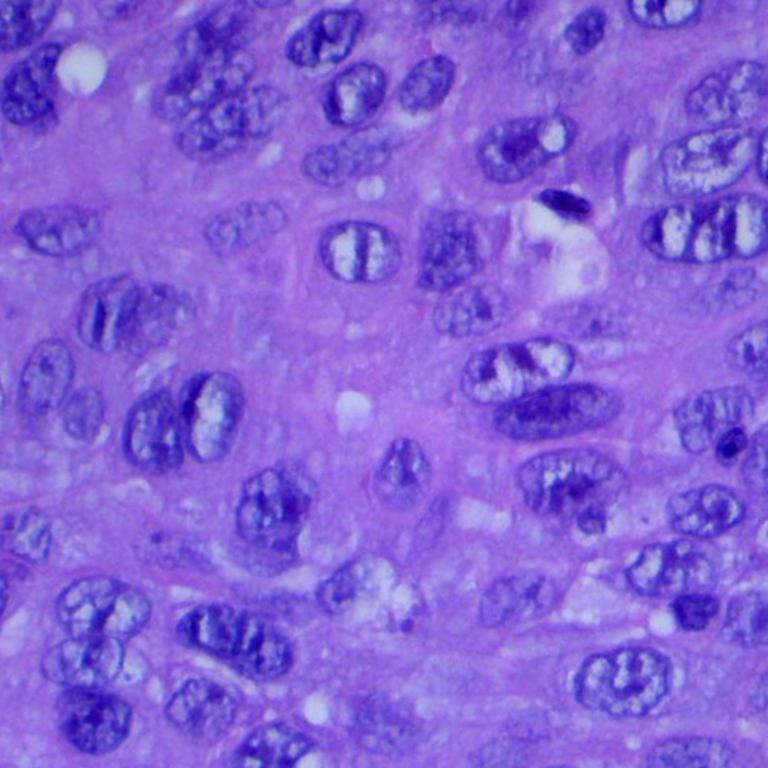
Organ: lung
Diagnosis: squamous carcinomas